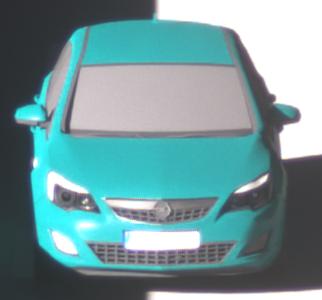
Make: Opel
Model: Astra 1.4 ecoFlex
Detailed model: Astra (J)
Model produced from: 2009/12
Model produced until: 2010/12
Doors: 5
Color: blue
Road condition: dry road
Daytime: morning or afternoon
Contrast: high contrast